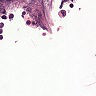
Metastatic tissue present: no